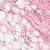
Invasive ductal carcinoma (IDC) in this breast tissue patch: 0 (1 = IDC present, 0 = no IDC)